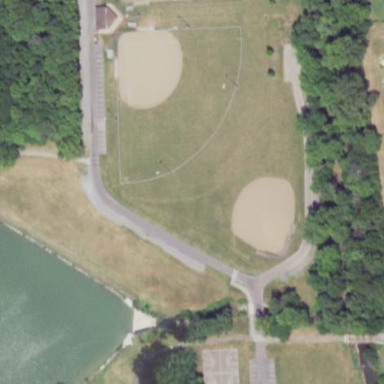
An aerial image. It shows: Baseball pitch for leisure and sports activities.